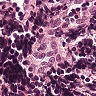
Metastatic tissue present: no